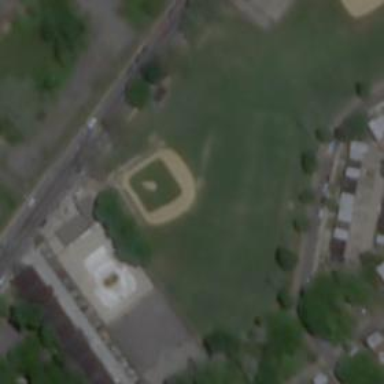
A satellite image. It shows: Baseball pitch for leisure and sports activities.